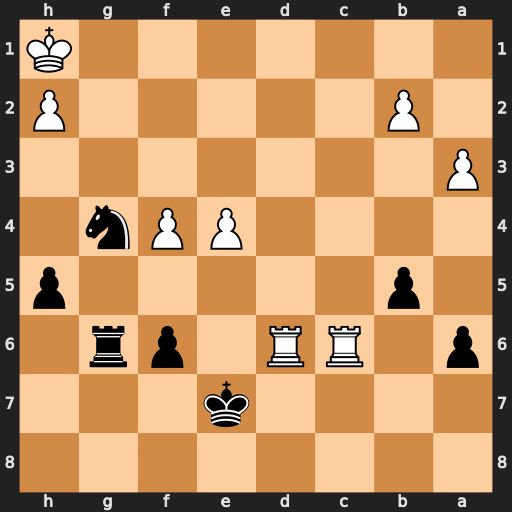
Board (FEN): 8/4k3/p1RR1pr1/1p5p/4PPn1/P7/1P5P/7K
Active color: b
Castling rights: -
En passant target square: -
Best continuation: Nf2#